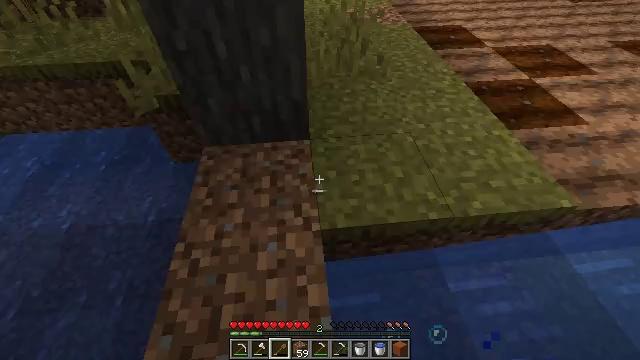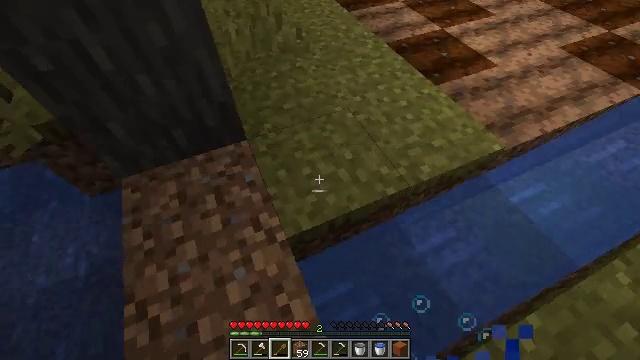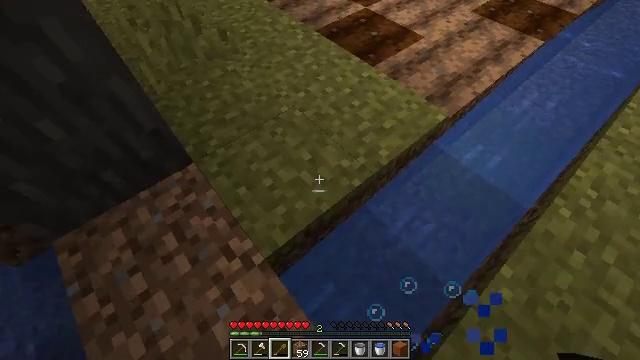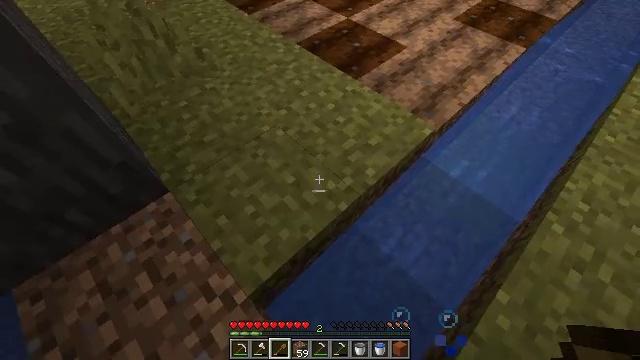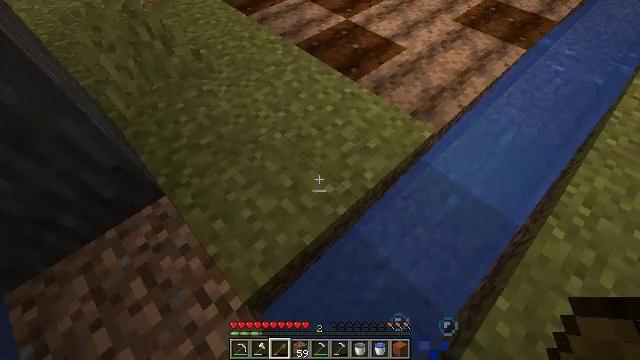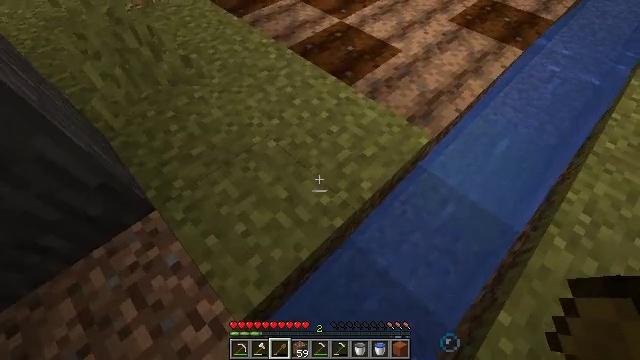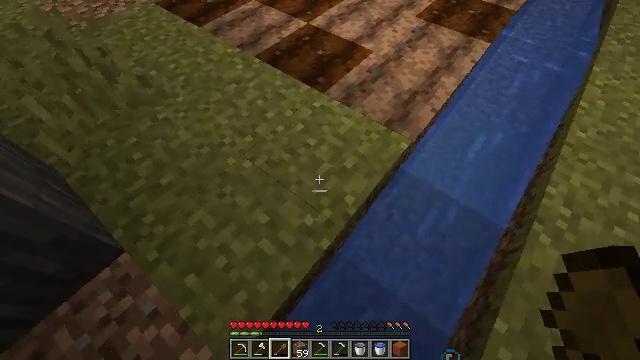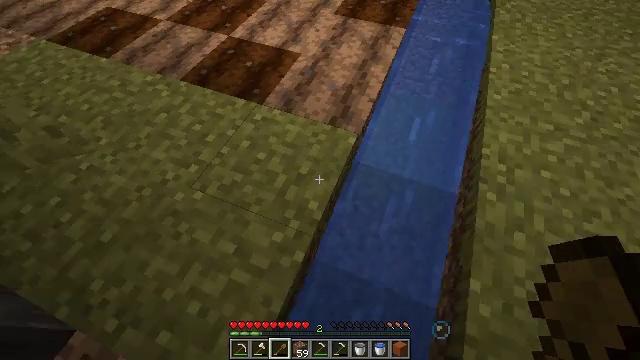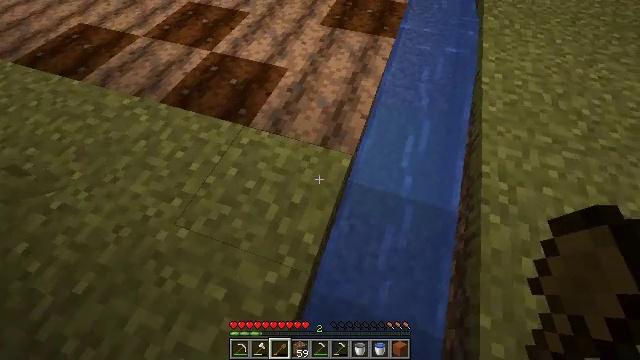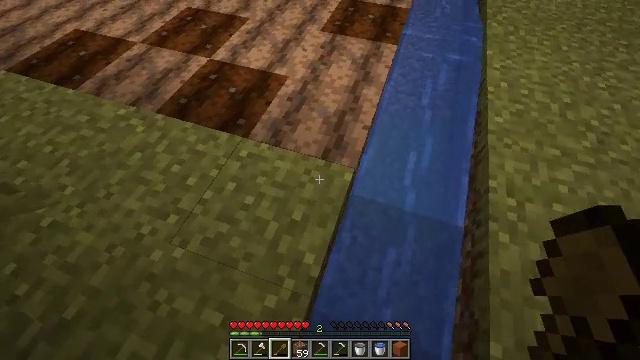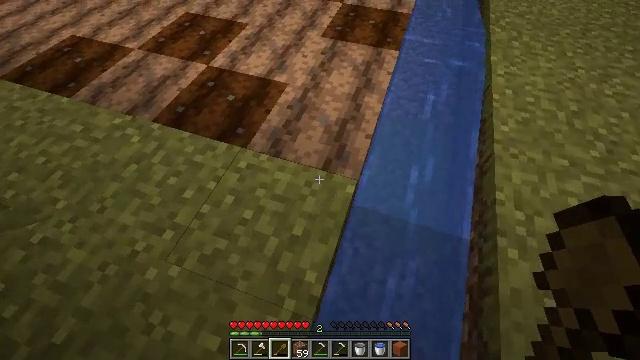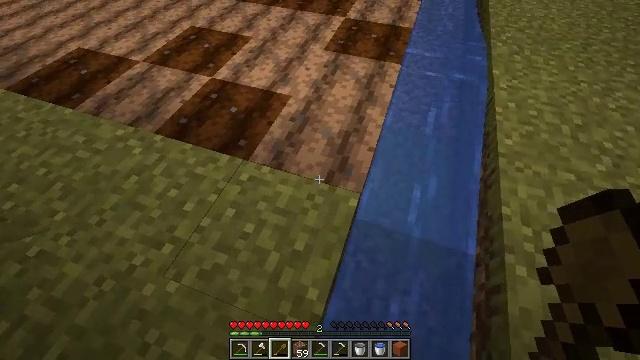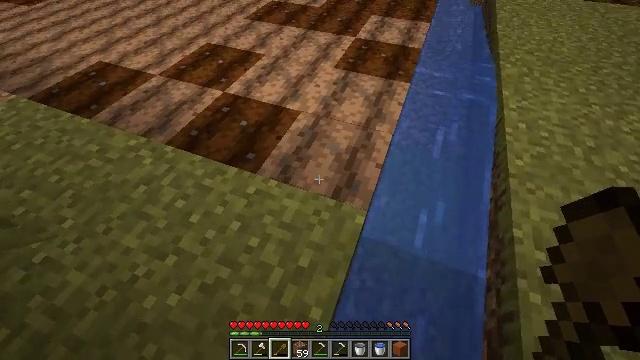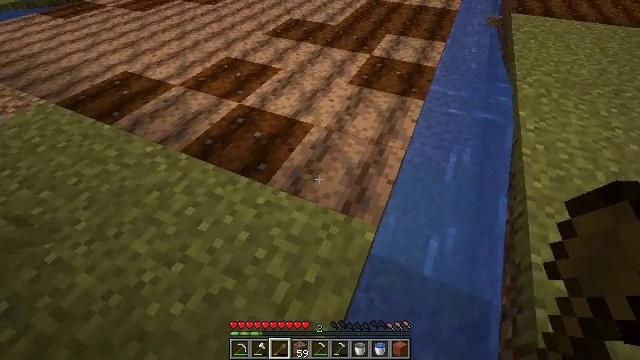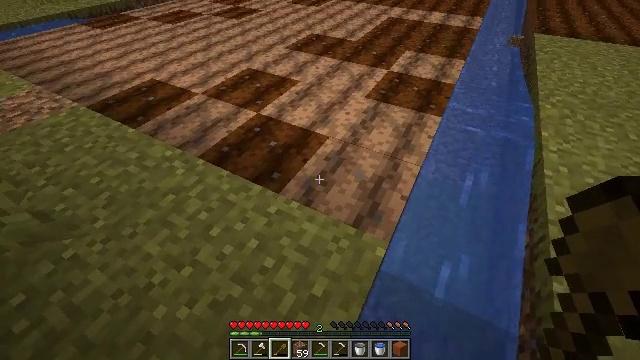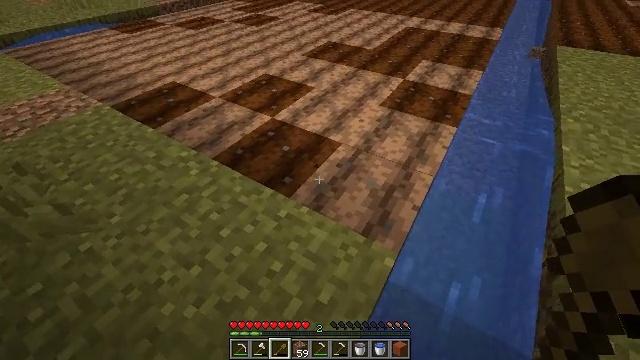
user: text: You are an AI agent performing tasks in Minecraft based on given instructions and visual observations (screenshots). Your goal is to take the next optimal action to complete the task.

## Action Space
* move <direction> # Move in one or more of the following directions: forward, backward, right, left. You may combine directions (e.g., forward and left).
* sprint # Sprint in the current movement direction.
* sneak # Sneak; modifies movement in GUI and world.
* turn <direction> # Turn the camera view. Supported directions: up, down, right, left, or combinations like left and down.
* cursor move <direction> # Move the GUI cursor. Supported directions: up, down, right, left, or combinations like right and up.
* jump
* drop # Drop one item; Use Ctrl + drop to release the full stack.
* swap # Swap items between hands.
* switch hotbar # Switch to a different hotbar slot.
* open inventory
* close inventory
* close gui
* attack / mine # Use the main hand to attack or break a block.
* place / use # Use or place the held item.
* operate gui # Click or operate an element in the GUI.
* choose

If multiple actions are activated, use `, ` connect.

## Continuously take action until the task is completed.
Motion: motion action
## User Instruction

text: Gather grass by holding the left mouse button.
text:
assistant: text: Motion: no_op
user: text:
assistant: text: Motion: move forward and move right, turn right and down
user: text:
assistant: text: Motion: turn right
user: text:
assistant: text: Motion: no_op
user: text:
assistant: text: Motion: move forward, turn right
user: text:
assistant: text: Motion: move forward, turn right
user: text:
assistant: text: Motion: move forward, turn right
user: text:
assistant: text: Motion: move forward, turn right
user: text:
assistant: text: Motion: no_op
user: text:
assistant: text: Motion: no_op
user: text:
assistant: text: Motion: turn up
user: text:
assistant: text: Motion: turn left and up
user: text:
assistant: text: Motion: turn left and up
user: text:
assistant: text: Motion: turn left and up
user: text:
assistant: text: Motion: turn left and up
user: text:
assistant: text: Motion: no_op
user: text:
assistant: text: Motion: no_op
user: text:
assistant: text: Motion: no_op
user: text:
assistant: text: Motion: no_op
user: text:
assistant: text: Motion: move back
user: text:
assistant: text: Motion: move back
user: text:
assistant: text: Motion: move back
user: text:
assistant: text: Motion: move back
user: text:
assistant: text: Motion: move back
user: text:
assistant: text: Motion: move back
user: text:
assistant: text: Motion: move back
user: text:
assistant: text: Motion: no_op
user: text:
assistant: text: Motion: no_op
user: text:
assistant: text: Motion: no_op
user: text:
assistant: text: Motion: turn right